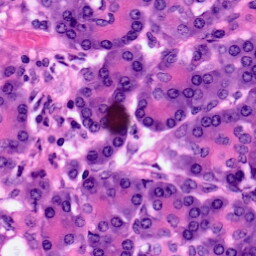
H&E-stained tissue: Pancreatic